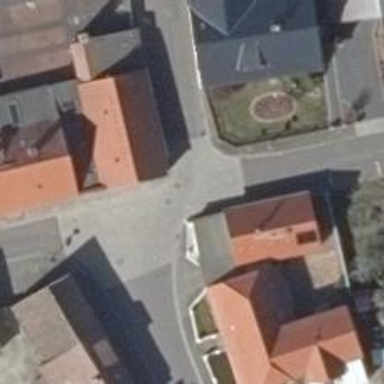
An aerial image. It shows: Living street.